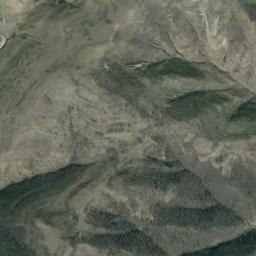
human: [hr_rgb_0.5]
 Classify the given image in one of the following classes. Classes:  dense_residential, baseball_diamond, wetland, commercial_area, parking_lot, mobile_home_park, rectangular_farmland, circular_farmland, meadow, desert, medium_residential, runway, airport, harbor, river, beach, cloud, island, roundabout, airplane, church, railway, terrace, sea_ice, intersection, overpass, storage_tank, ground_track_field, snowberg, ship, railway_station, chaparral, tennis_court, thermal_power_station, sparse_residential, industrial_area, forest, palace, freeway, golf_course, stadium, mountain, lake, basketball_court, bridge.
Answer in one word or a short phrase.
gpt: mountain